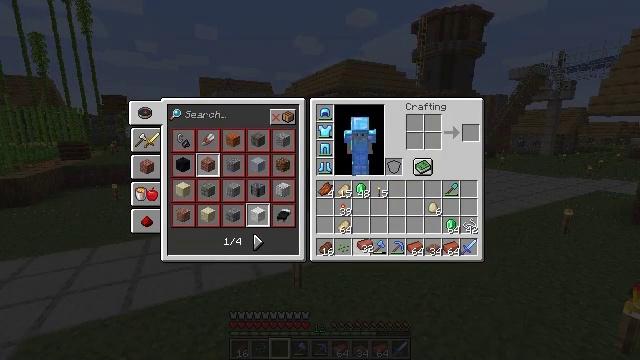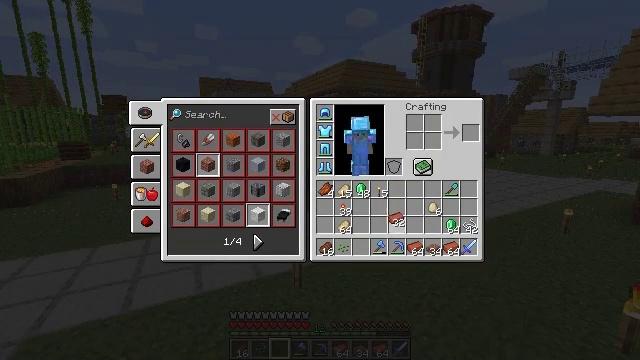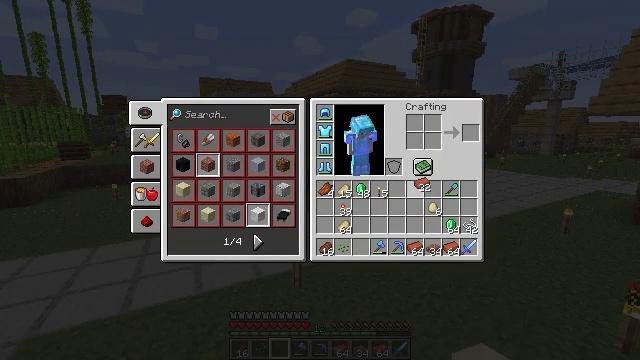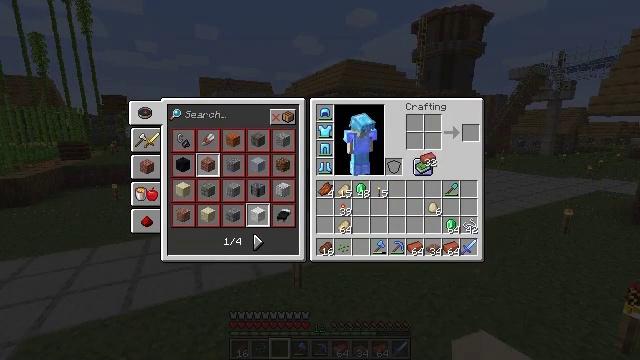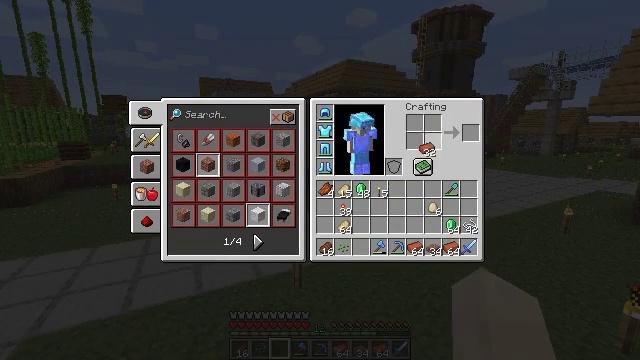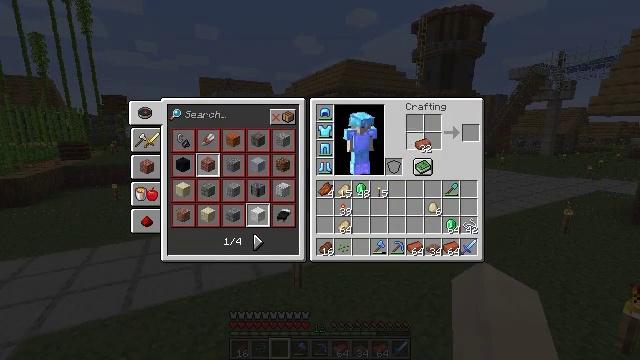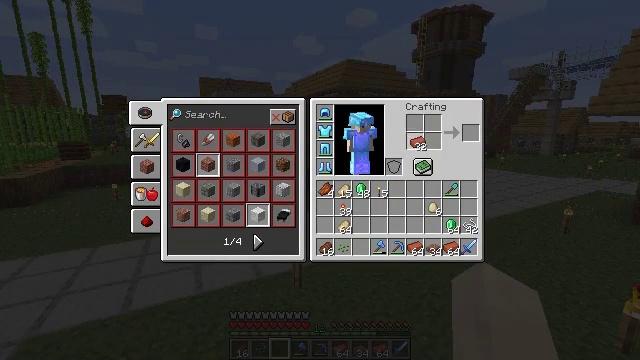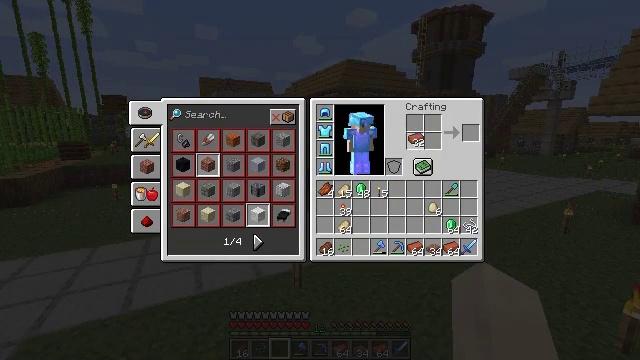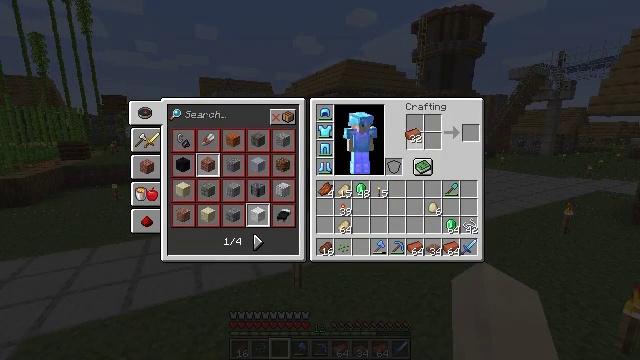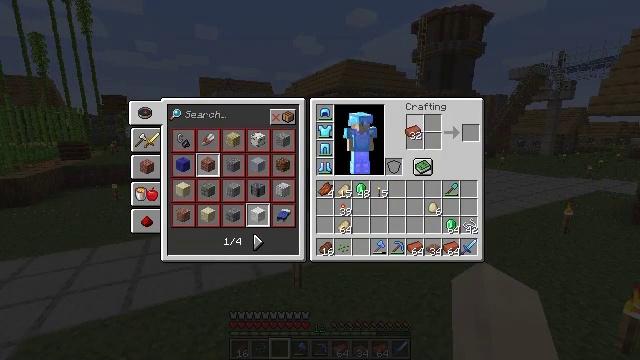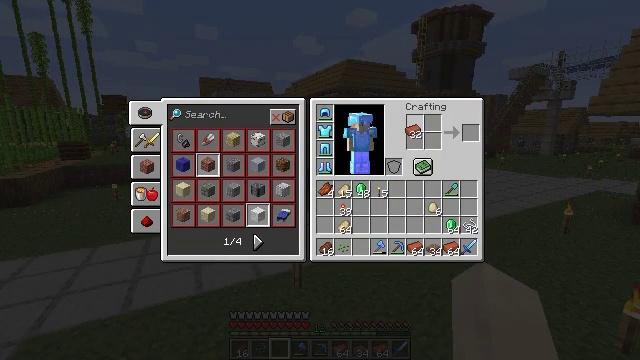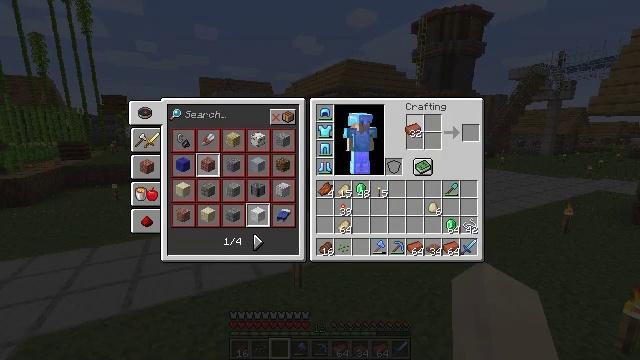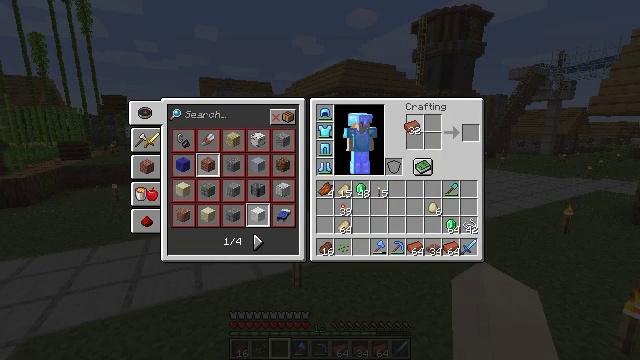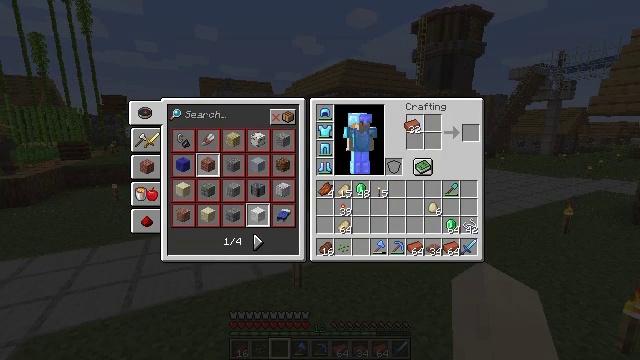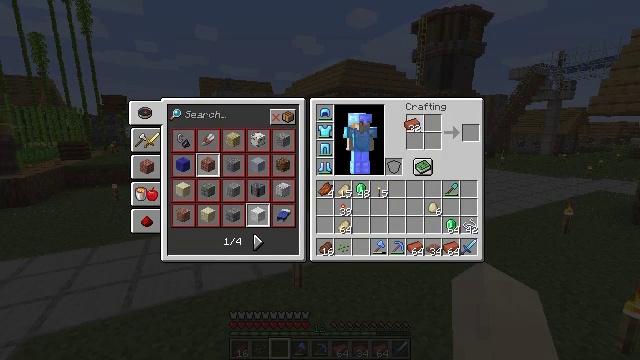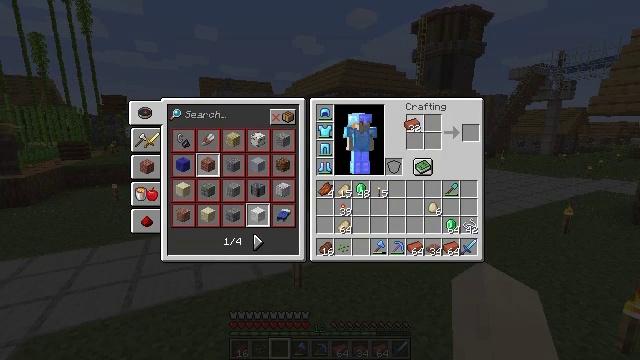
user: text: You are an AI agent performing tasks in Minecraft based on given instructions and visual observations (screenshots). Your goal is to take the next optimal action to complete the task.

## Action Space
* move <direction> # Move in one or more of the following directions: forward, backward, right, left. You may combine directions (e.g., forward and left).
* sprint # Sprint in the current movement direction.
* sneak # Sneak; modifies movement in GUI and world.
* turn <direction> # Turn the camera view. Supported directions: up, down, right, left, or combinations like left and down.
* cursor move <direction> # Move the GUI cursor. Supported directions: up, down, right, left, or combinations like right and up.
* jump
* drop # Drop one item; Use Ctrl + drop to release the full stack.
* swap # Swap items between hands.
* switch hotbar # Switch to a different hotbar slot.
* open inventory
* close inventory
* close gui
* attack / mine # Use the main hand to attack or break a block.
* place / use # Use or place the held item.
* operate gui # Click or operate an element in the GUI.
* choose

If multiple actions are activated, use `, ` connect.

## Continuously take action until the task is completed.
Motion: motion action
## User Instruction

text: Open a furnace and craft bricks.
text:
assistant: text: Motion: cursor move right and up
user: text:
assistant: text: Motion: sneak, cursor move right and up
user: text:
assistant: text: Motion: sneak, cursor move up
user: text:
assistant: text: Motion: sneak, cursor move up
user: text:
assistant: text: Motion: sneak
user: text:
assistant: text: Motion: sneak
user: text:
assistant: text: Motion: sneak
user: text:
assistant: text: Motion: sneak
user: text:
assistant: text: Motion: sneak
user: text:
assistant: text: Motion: sneak
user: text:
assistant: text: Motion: sneak
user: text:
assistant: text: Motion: sneak
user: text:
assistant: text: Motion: sneak
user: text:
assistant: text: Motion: sneak
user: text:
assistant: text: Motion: sneak
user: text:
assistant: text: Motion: sneak, operate gui
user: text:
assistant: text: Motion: sneak, operate gui
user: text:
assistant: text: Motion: sneak, cursor move right, operate gui
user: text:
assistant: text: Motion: sneak, operate gui
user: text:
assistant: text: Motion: sneak, operate gui
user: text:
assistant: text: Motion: sneak, operate gui
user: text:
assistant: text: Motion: sneak, operate gui
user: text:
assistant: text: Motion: sneak, operate gui
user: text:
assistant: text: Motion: sneak, operate gui
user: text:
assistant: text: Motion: sneak, operate gui
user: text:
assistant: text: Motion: sneak, operate gui
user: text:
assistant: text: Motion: sneak, operate gui
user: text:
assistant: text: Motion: sneak, operate gui
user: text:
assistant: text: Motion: sneak, operate gui
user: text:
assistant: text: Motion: sneak, operate gui